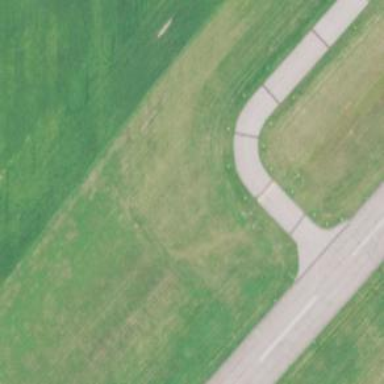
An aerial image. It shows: View of taxiway at the airport.